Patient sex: M
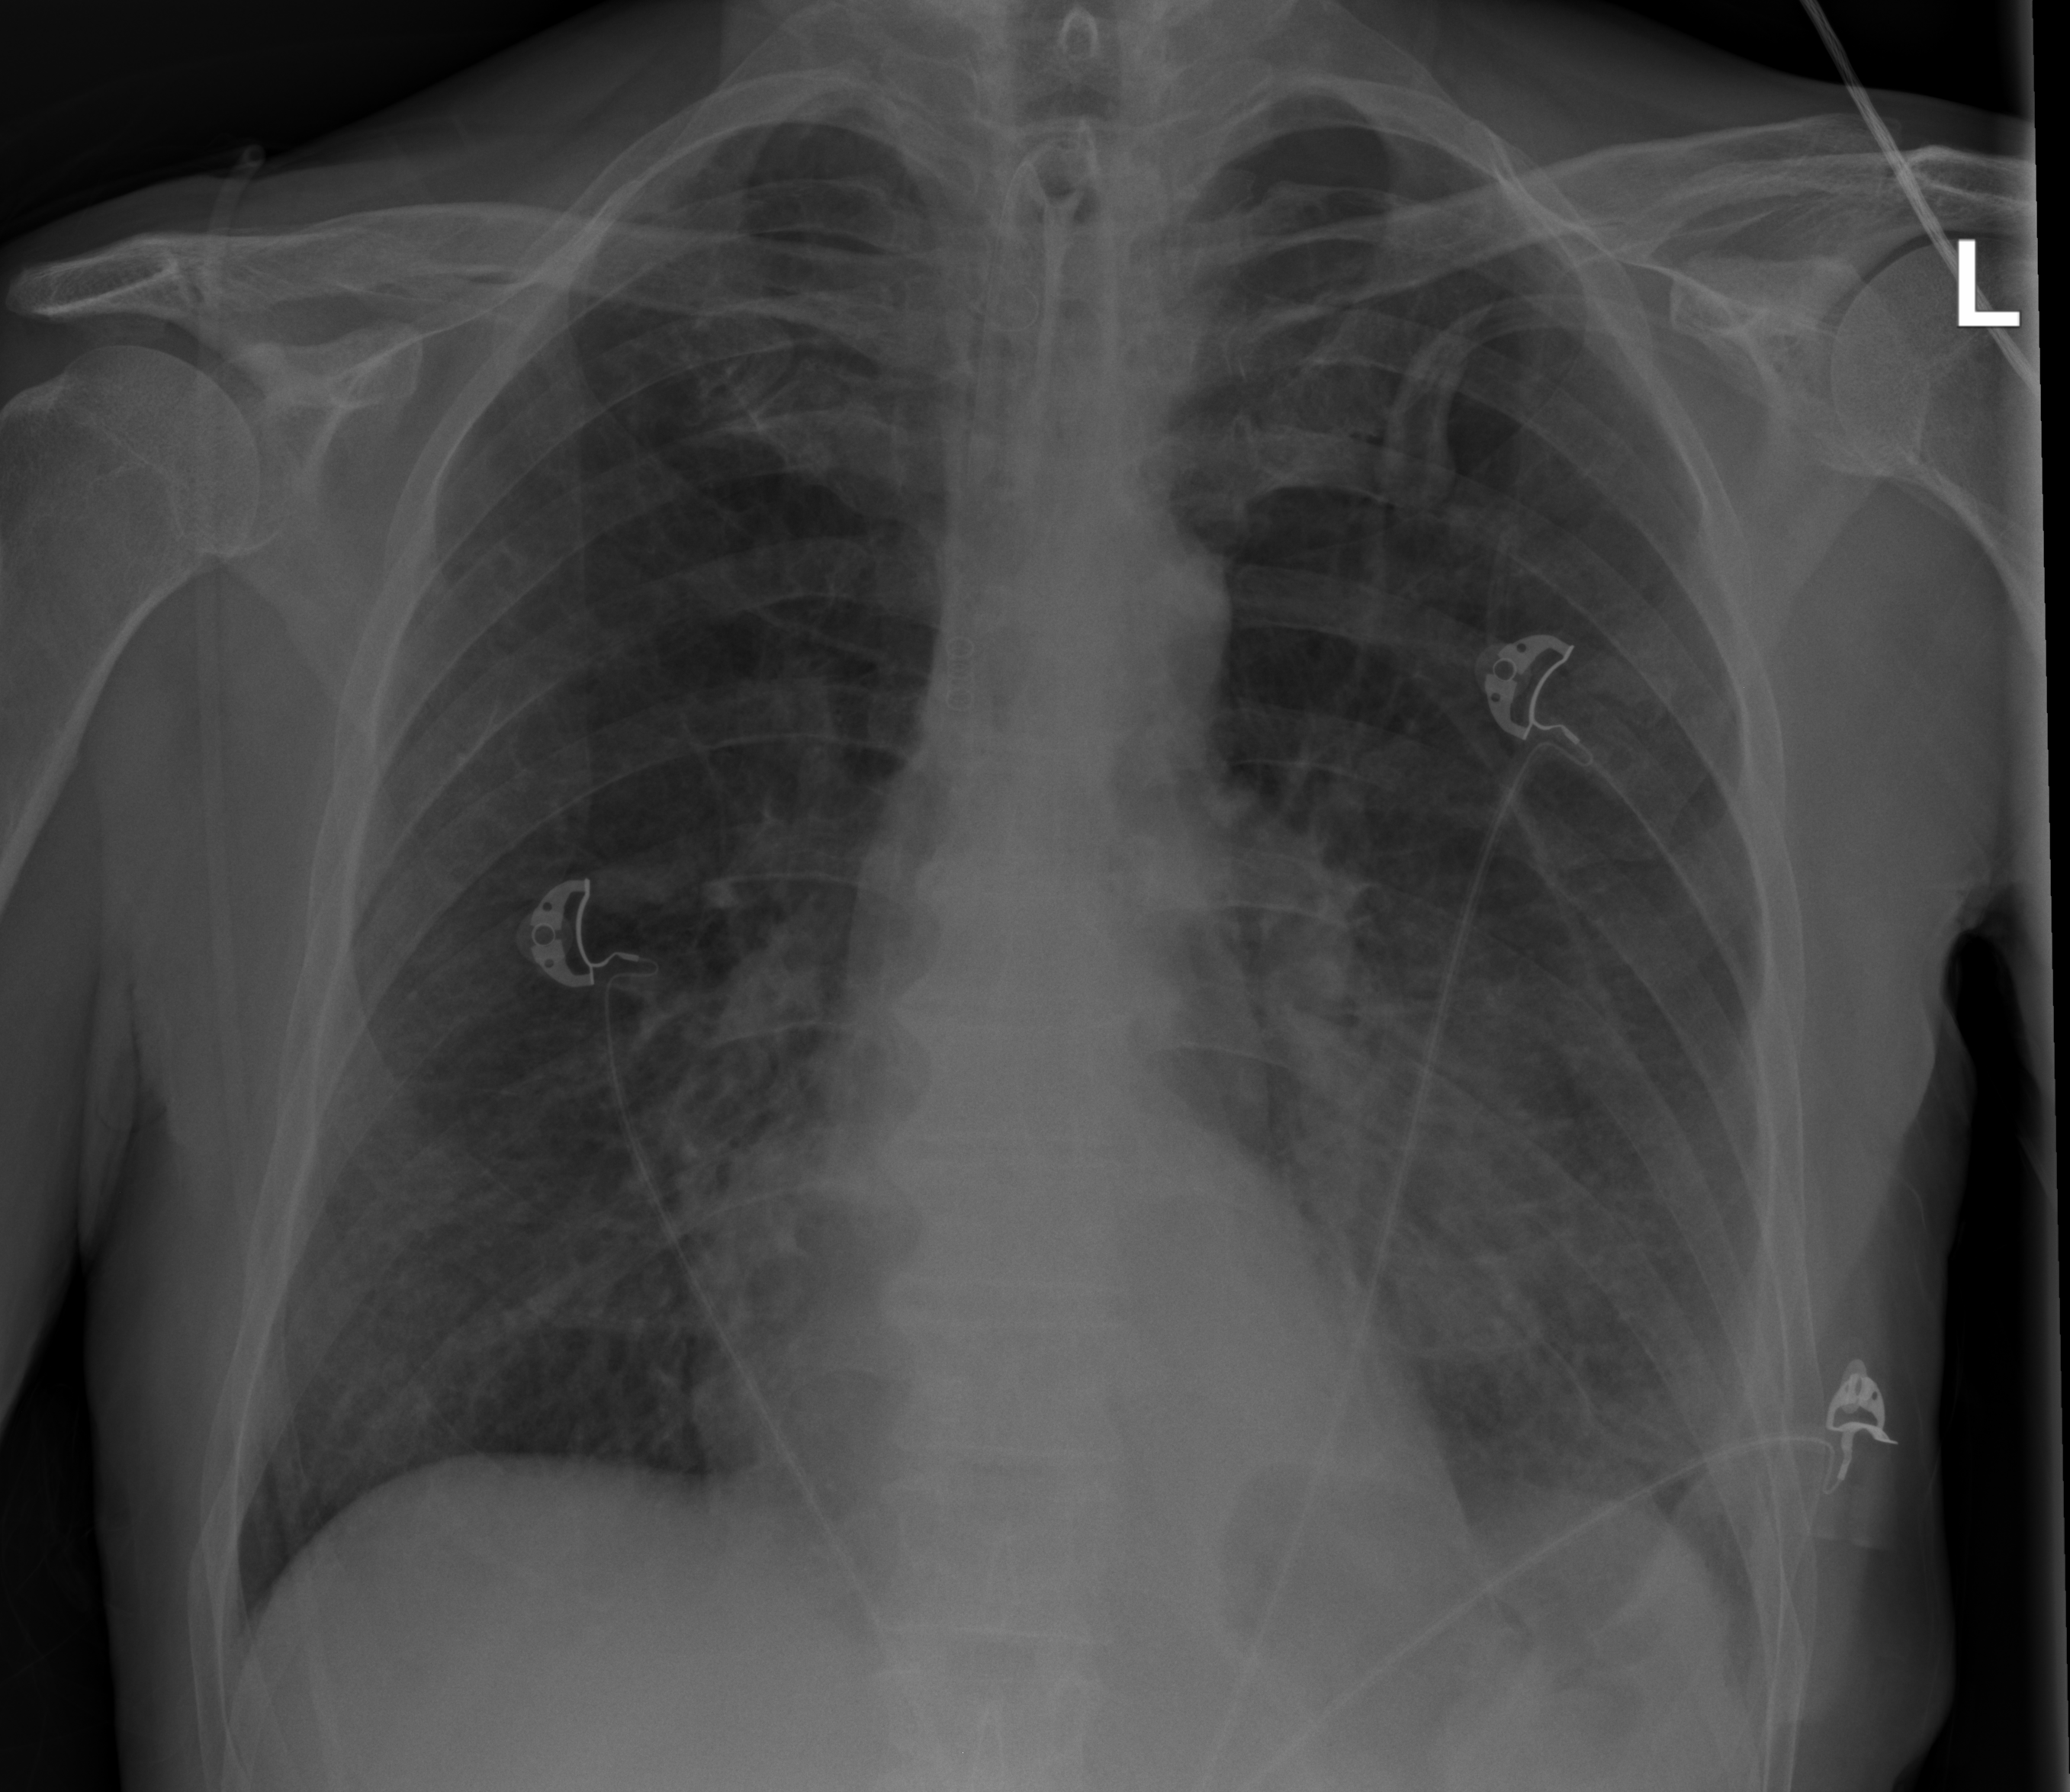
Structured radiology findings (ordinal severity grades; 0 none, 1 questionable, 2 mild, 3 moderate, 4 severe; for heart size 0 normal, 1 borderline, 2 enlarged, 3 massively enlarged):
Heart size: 0
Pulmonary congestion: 0
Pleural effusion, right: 0
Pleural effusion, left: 0
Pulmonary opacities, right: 2
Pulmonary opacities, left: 2
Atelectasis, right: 0
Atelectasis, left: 2